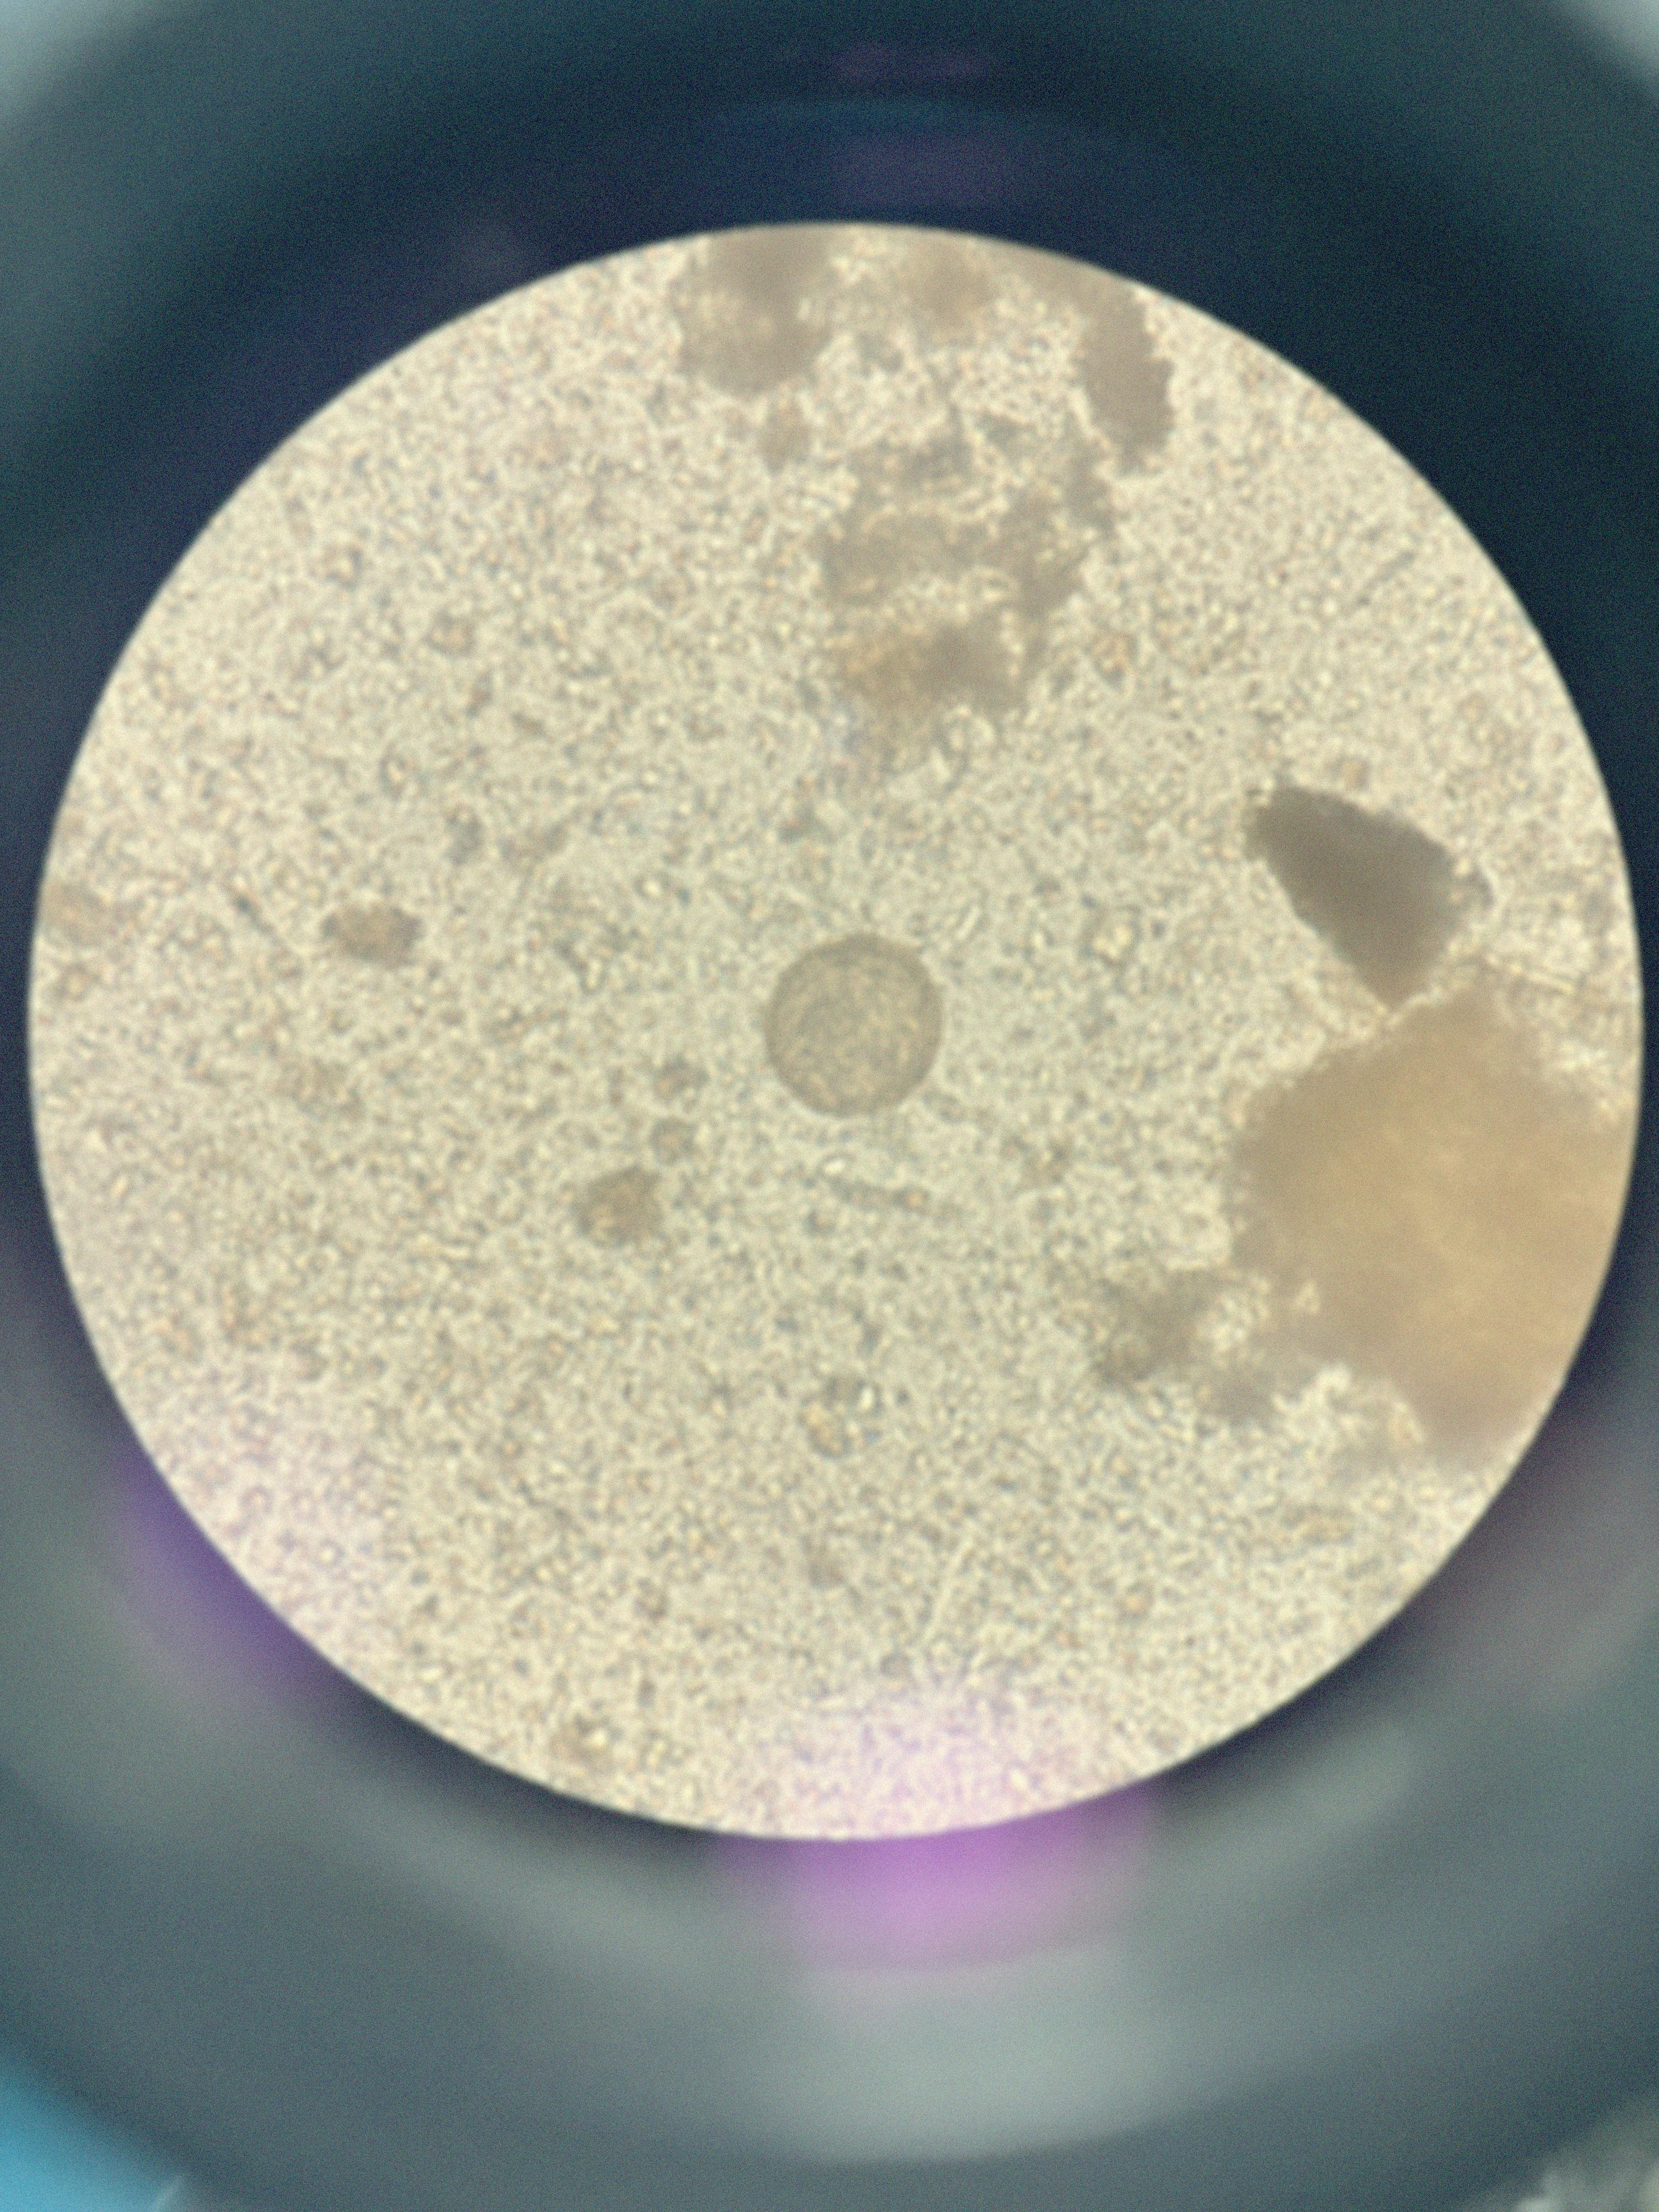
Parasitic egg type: Hymenolepis diminuta